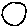
Label: circle